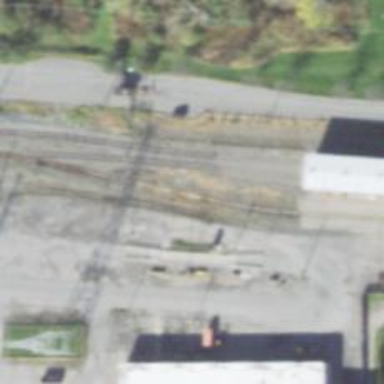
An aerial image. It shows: Railway spur service.